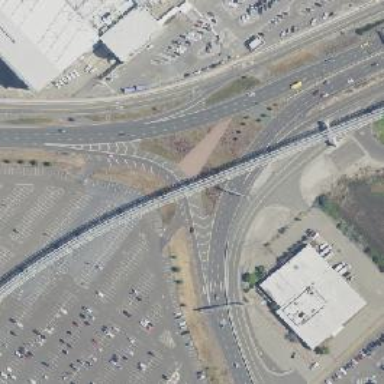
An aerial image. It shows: Trunk link highway.